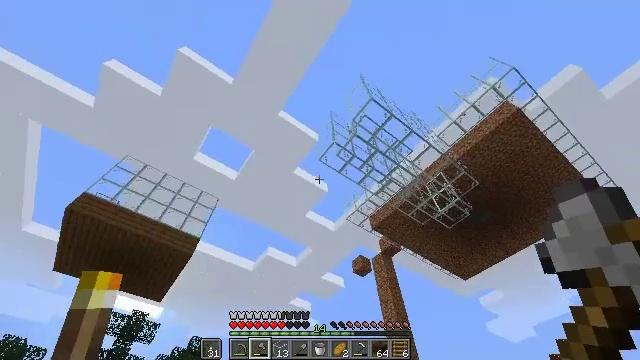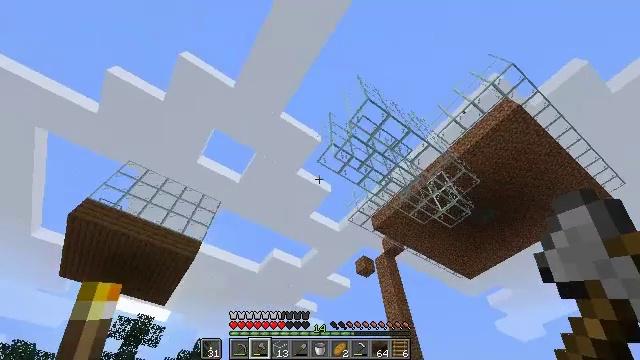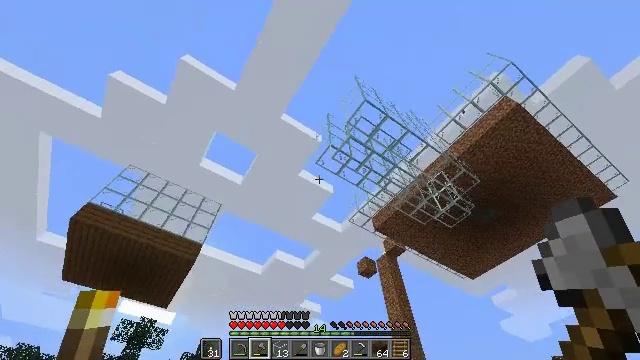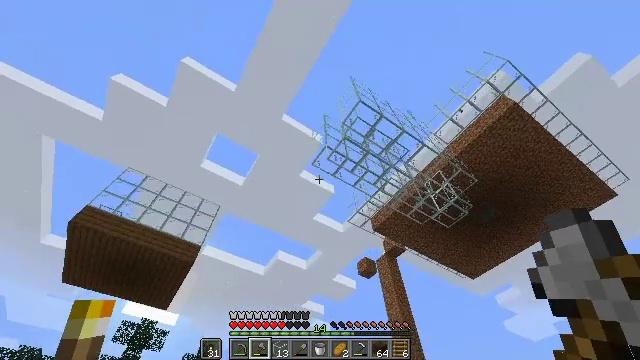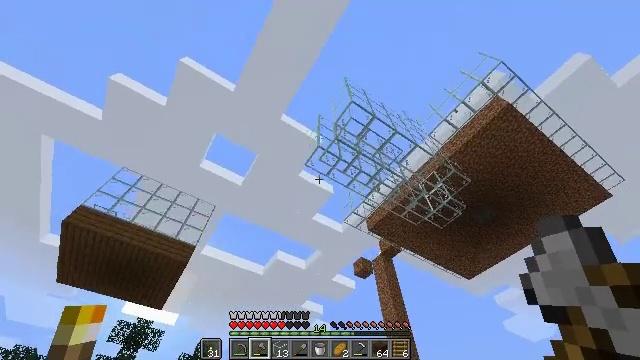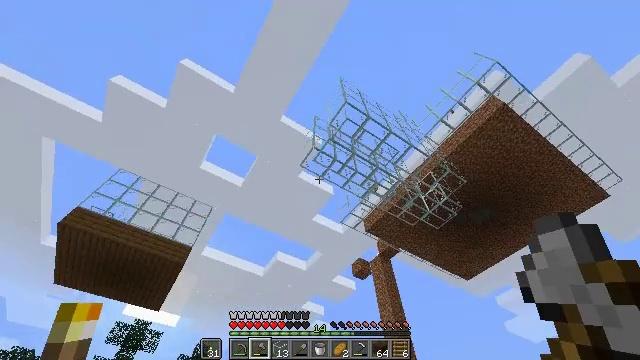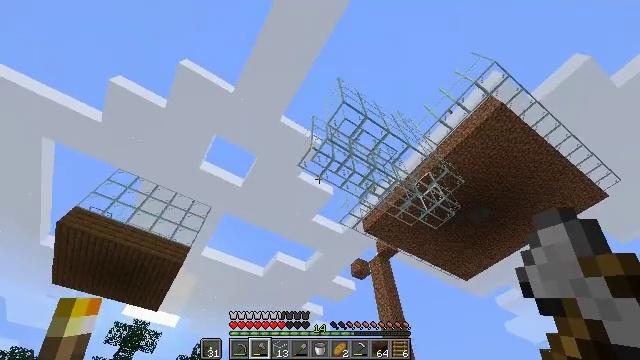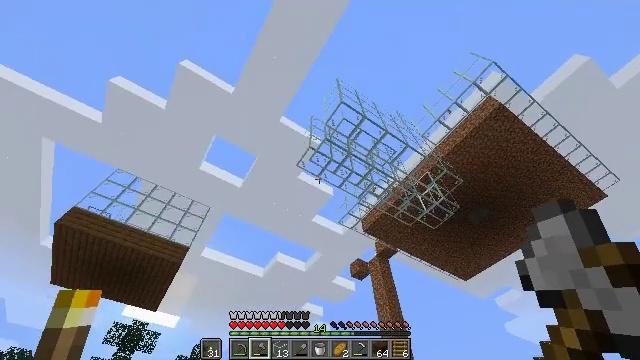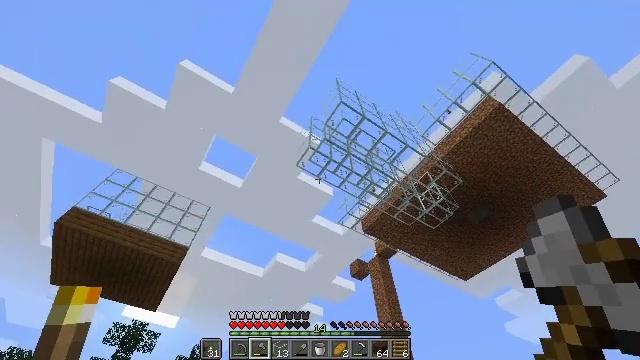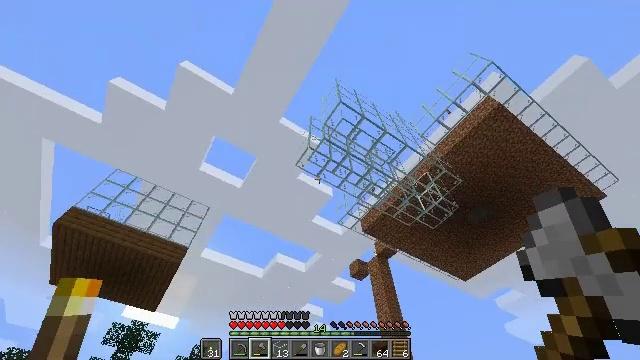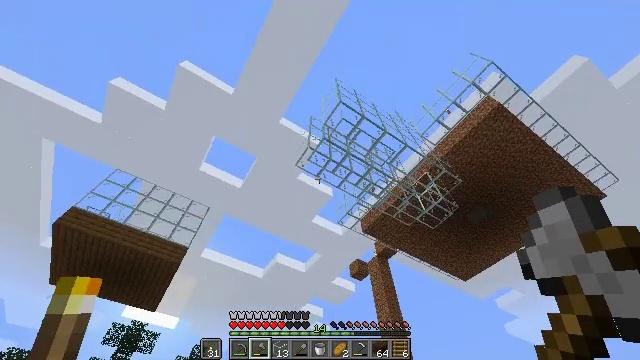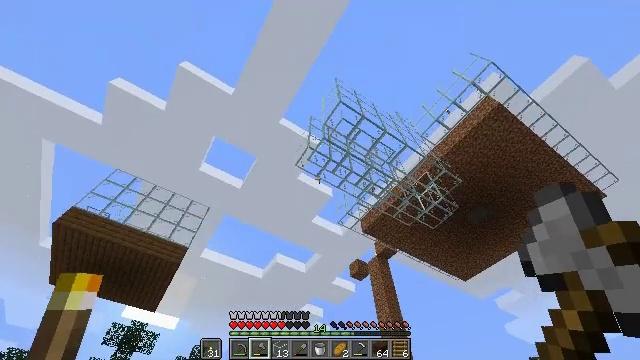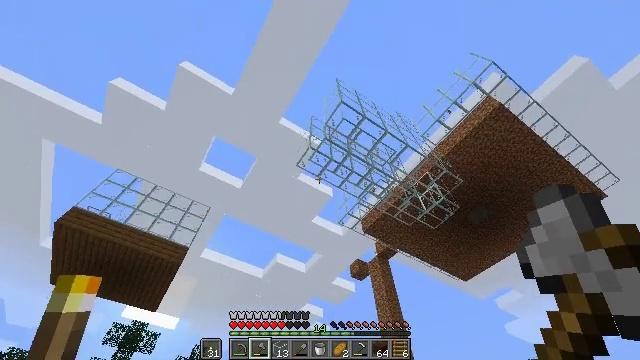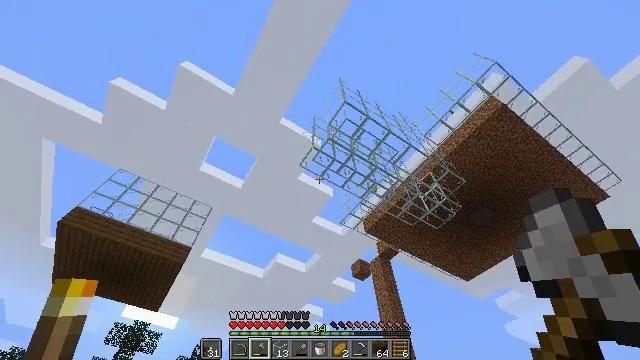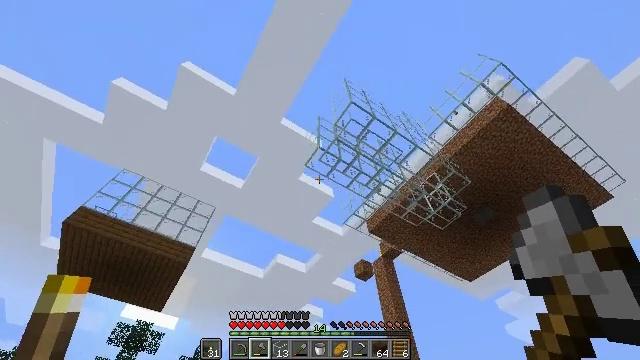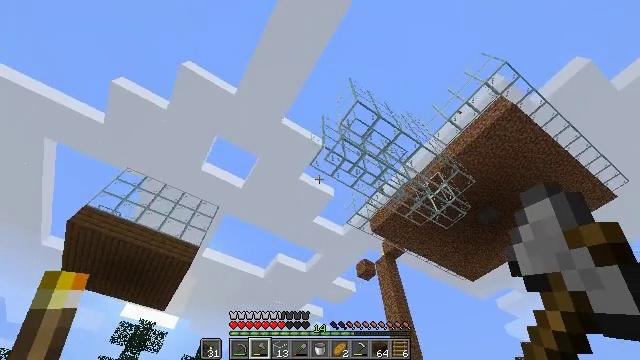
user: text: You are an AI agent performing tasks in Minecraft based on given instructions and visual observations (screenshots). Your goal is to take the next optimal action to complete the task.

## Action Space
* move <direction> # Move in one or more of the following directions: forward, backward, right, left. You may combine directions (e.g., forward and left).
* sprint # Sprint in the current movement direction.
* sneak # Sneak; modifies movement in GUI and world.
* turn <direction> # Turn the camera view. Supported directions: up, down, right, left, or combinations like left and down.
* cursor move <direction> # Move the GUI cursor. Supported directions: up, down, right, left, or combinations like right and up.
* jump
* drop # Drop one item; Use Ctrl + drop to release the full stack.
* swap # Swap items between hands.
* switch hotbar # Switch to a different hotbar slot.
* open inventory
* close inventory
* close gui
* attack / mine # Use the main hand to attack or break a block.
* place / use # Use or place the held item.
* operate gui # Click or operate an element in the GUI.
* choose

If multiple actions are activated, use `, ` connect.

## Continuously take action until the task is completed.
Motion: motion action
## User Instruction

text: Craft multiple cobblestone wall pieces with cobblestone.
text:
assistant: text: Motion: move right, turn left
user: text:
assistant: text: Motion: move right
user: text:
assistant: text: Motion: move right
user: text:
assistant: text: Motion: move right
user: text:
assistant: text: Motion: no_op
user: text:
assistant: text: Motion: no_op
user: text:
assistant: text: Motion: no_op
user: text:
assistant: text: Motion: no_op
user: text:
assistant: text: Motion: no_op
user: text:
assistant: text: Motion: no_op
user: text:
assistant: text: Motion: no_op
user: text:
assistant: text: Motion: move left
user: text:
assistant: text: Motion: move left
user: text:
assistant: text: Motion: move left
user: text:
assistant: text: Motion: move left
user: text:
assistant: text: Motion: move left
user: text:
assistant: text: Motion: move left, turn right
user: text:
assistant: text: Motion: move left
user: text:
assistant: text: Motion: move left, turn right
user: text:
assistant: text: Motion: move back and move left, turn right
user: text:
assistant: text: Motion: move back and move left, turn right
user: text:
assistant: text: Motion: move back and move left, turn right and down
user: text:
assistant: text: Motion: move back and move left, turn right
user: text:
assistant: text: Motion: move back and move left, turn right
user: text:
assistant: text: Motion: move back and move left, turn right and down
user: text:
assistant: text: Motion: move back and move left, turn right and down
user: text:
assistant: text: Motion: move back and move left, turn right
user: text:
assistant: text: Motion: move back and move left, turn right
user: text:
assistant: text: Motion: move back and move left
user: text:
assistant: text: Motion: move back and move left, turn right